Question: I am following he tutorial from this site: <URL>, but when I run the default program in eclipse when an android project is created, it gives me the error R could not be found. To fix this, I commented out the lines with R and ran it again, but now it gives me the error: Could not find MyFirstApp.apk!... I have tried all other solutions on this site, but none of them work. If anybody knows how to fix this, please let me know!
here is my manifest file:
'''
<?xml version="1.0" encoding="utf-8"?>
<manifest xmlns:android="http://schemas.android.com/apk/res/android"
package="com.example.myfirstapp"
android:versionCode="1"
android:versionName="1.0" >
<uses-sdk
android:minSdkVersion="8"
android:targetSdkVersion="19" />
<application
android:allowBackup="true"
android:icon="@drawable/ic_launcher"
android:label="@string/app_name"
android:theme="@style/AppTheme" >
<activity
android:name="com.example.myfirstapp.MainActivity"
android:label="@string/app_name" >
<intent-filter>
<action android:name="android.intent.action.MAIN" />
<category android:name="android.intent.category.LAUNCHER" />
</intent-filter>
</activity>
</application>
</manifest>
'''
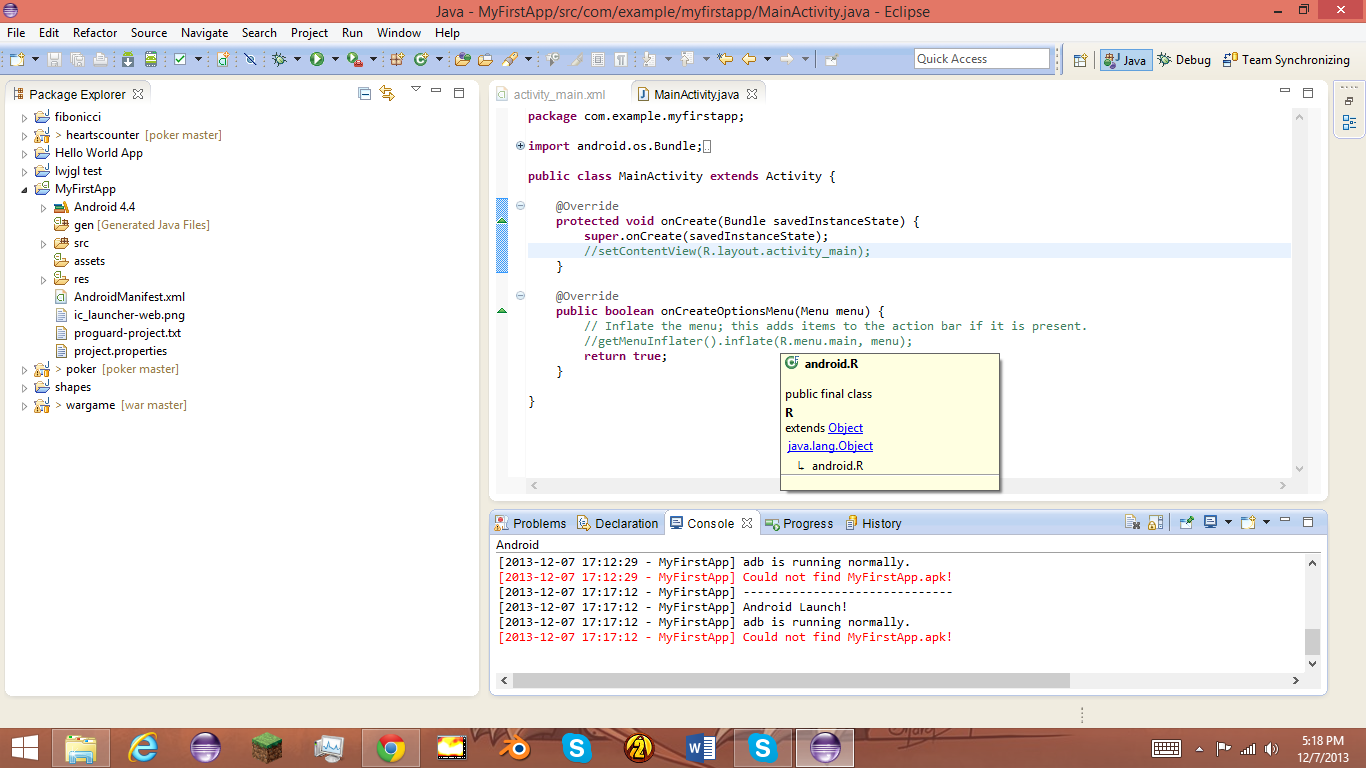
Answer: When your .R class could not be found, there is an error in your project - commenting out the lines with the .R class does not fix the problem.
Perhaps you just have to clean your workspace (Project > Clean...) or delete the bin and gen folder in your project, they should be rebuilt automatically.
Look at the Problems tab next to the Console tab where you get the errors and take a look at the messages.